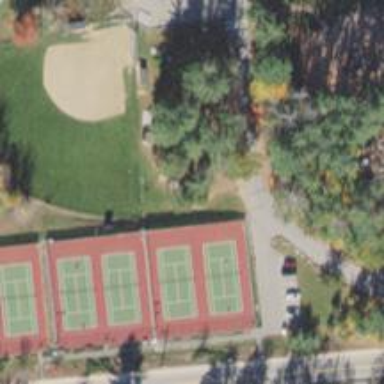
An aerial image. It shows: Paved tennis court on the pitch.